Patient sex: M
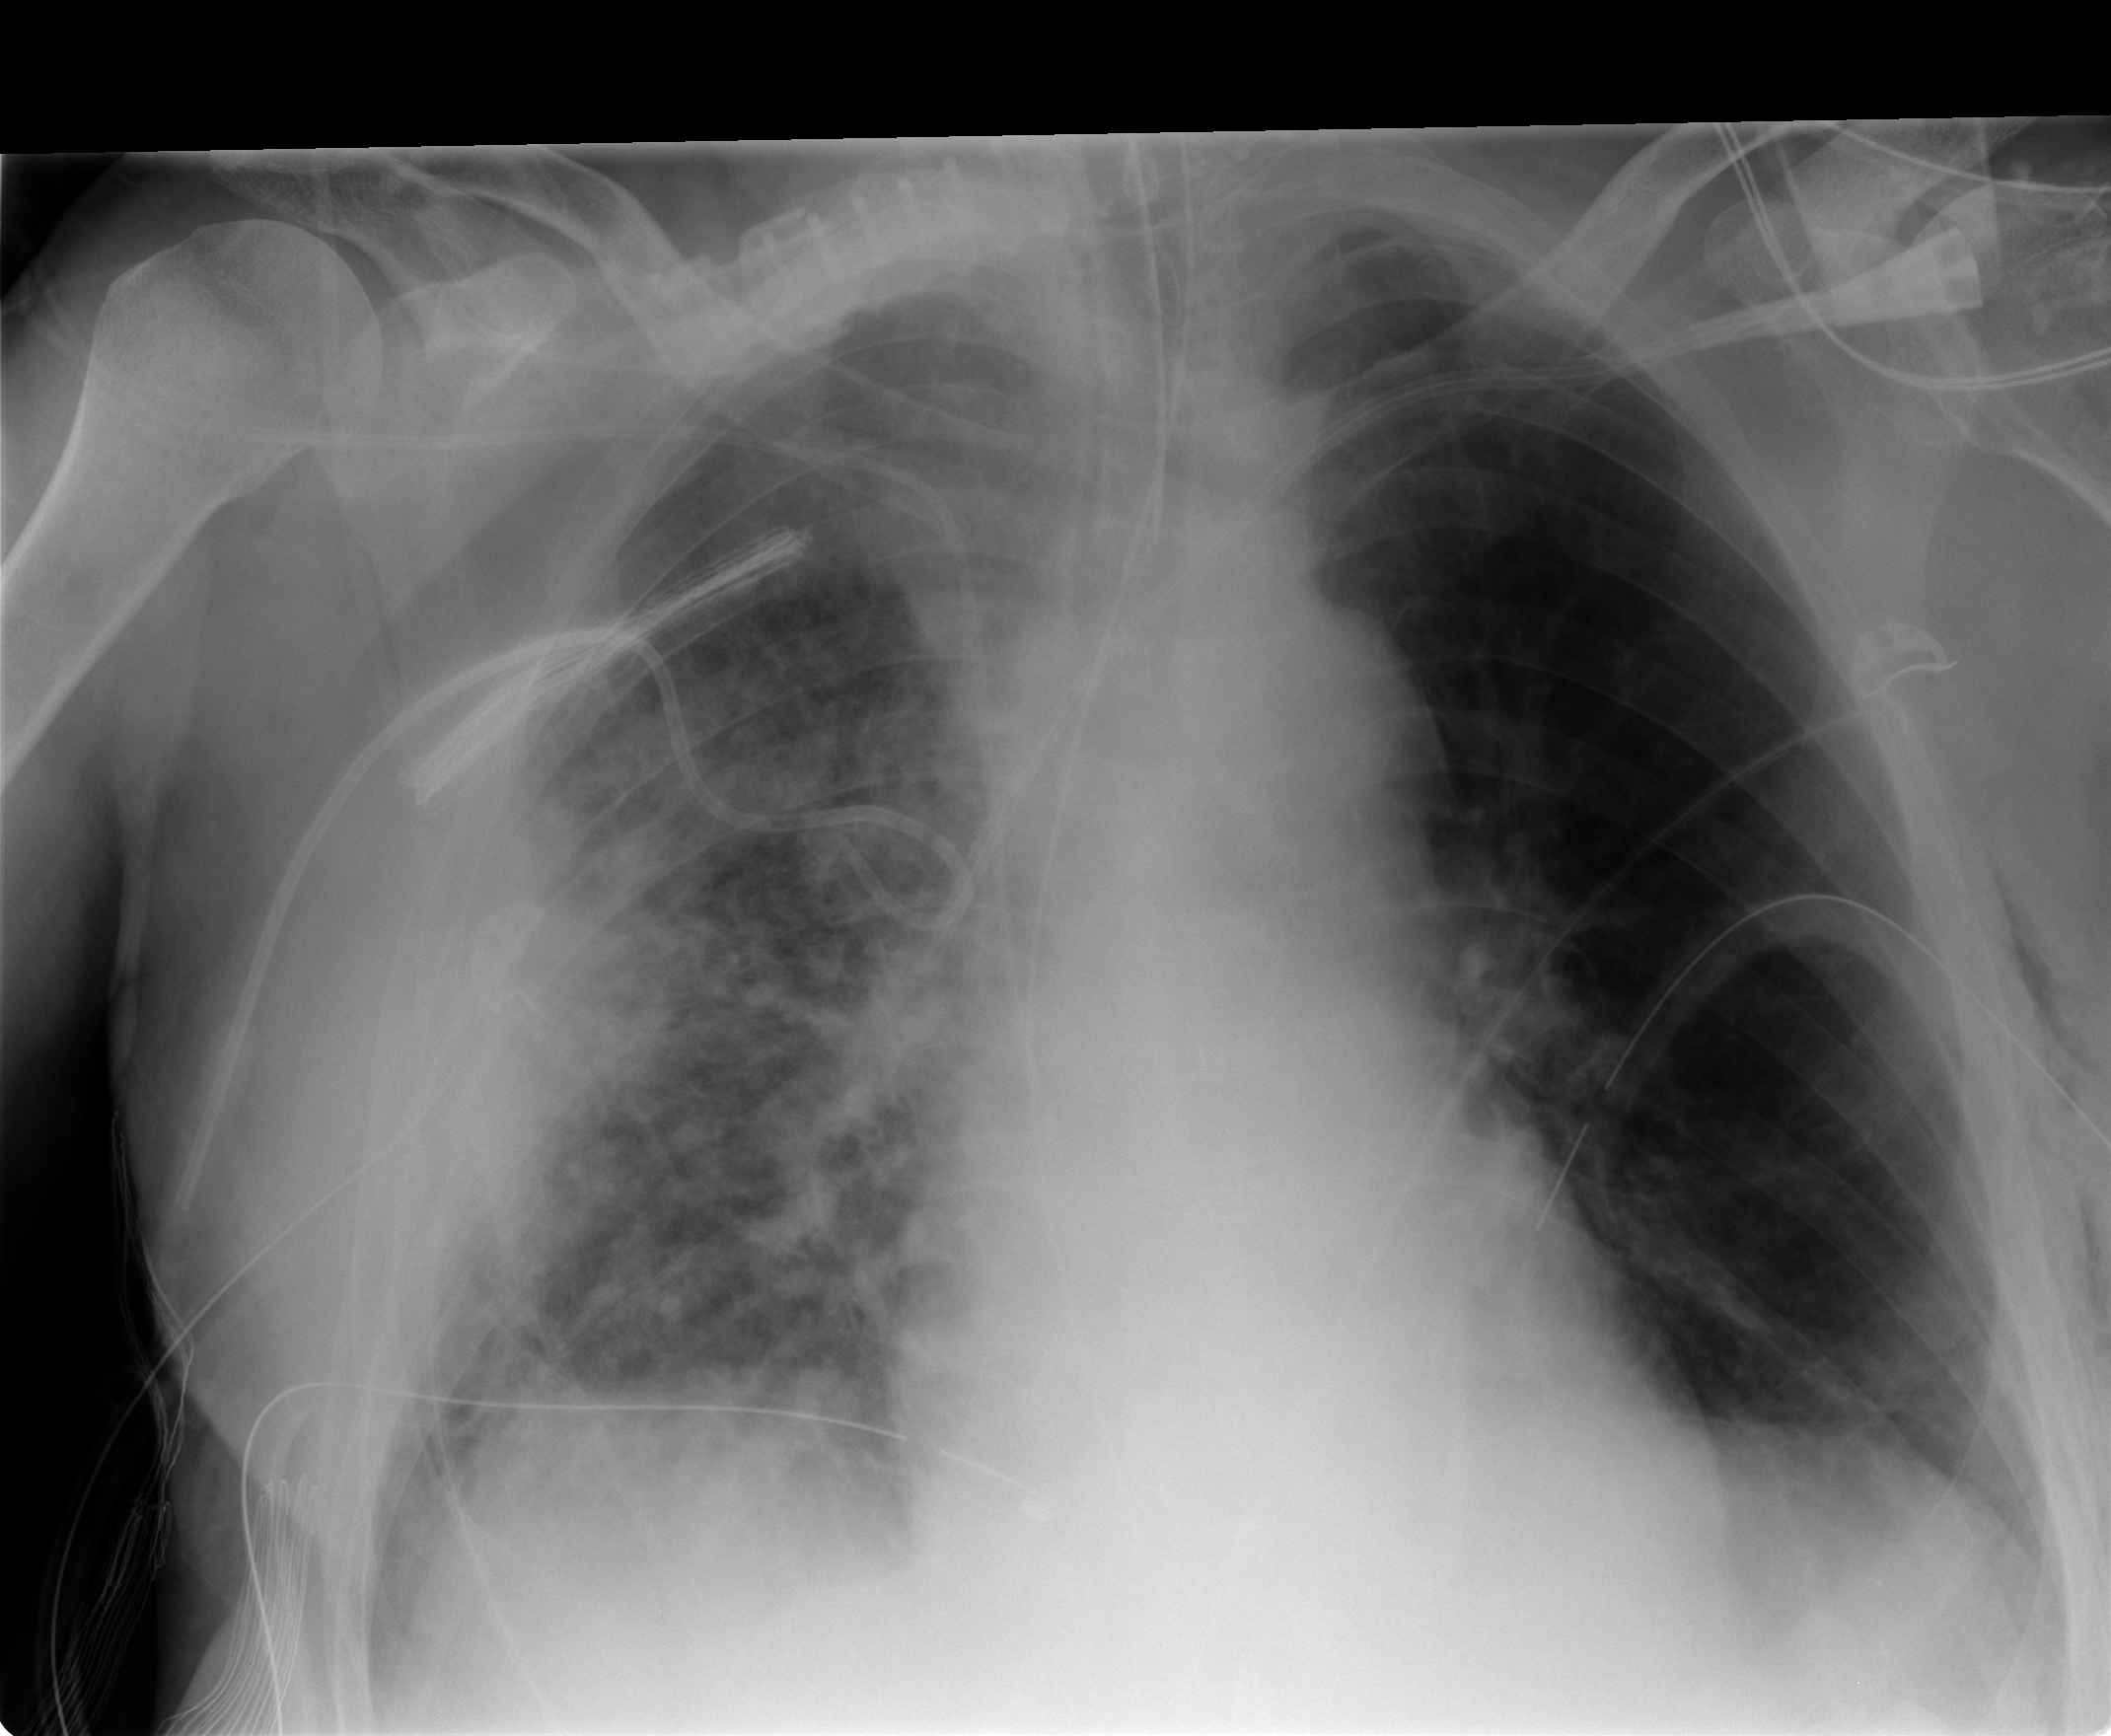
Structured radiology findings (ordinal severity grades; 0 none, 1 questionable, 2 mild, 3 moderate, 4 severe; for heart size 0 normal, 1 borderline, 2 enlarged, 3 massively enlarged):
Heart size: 0
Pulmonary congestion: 0
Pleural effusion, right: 1
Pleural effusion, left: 2
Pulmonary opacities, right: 3
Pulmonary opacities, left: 0
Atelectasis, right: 3
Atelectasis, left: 2